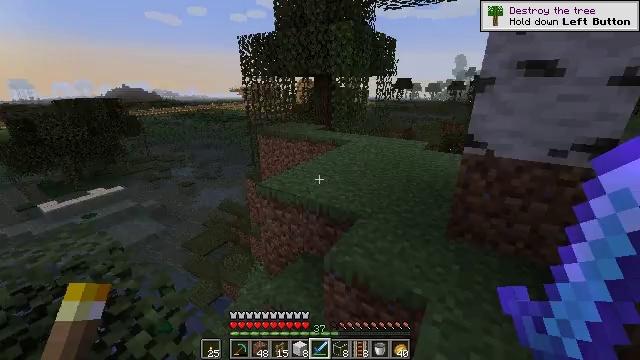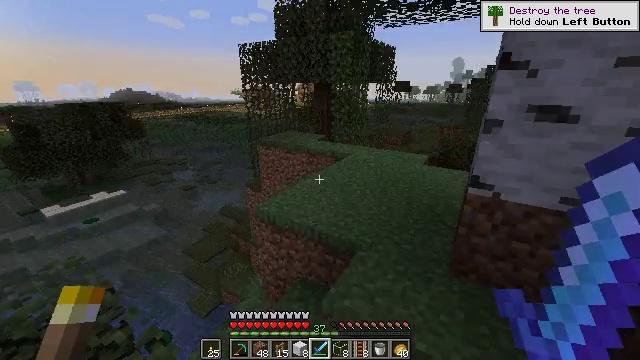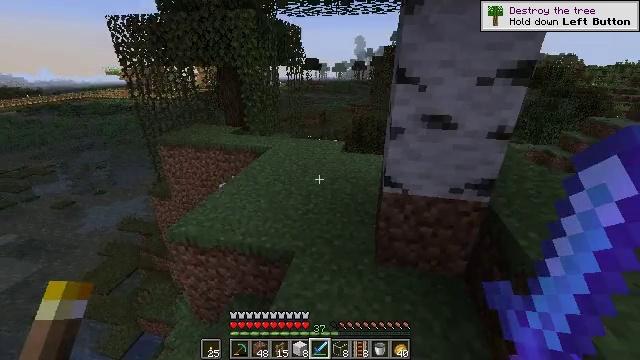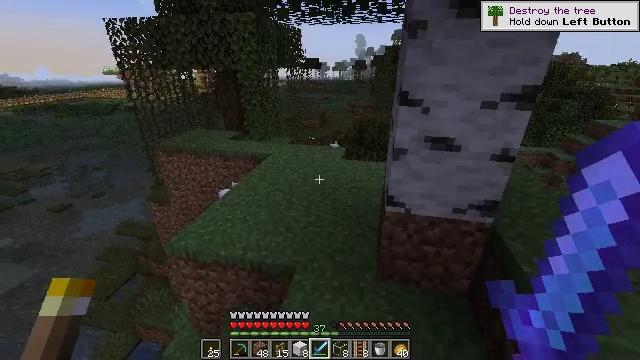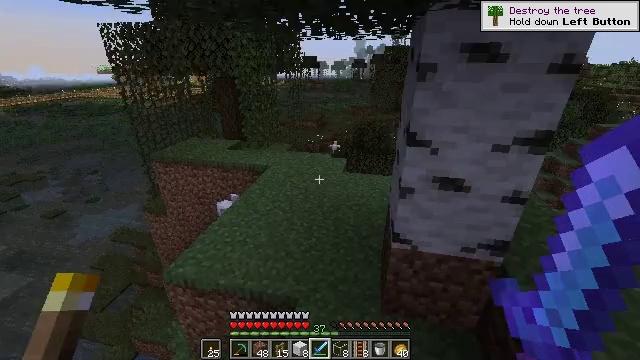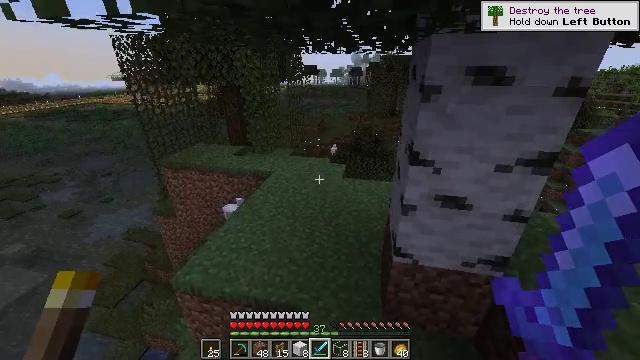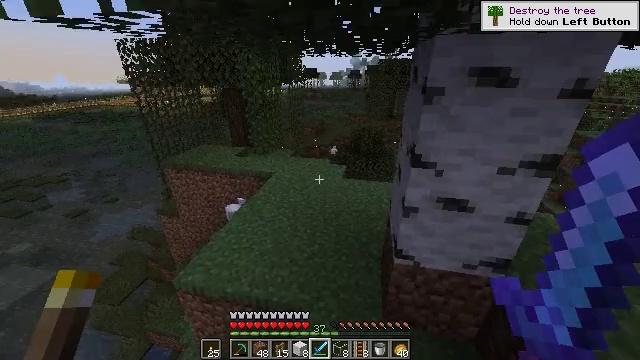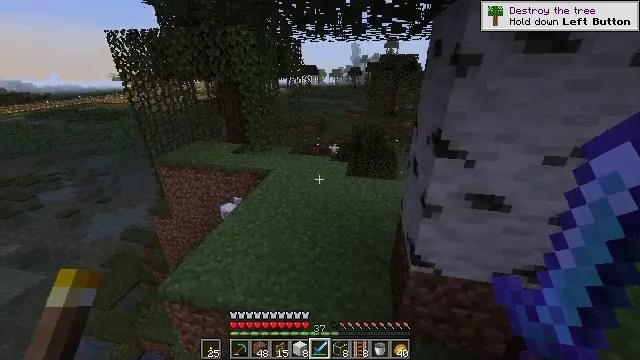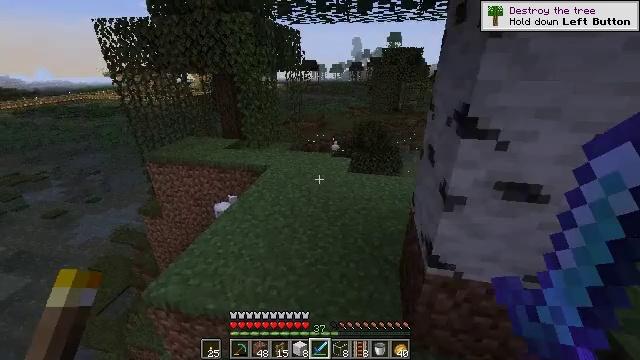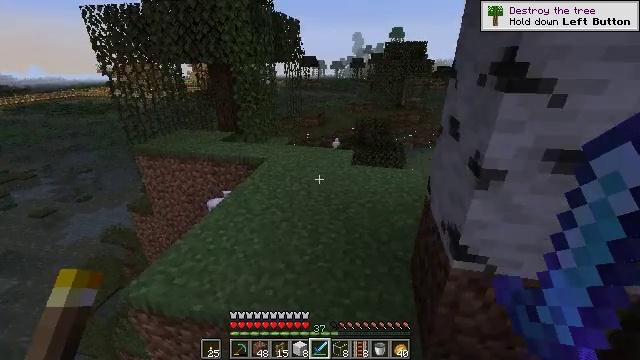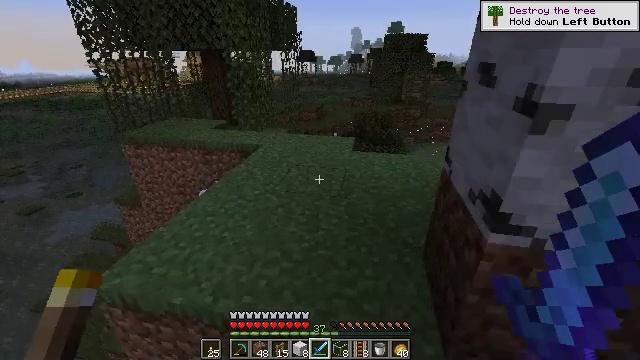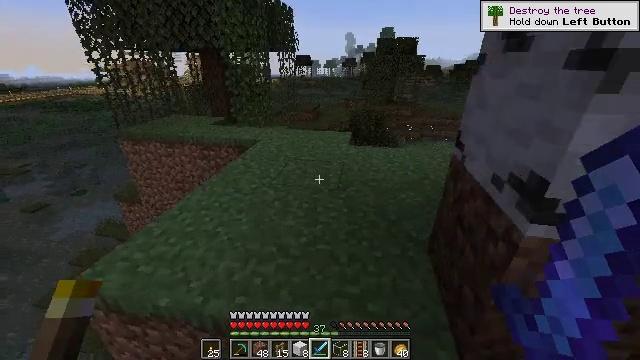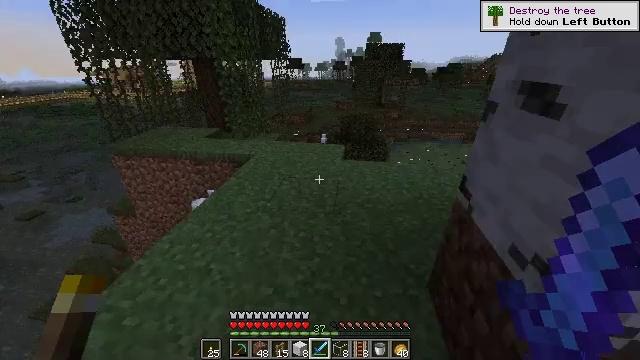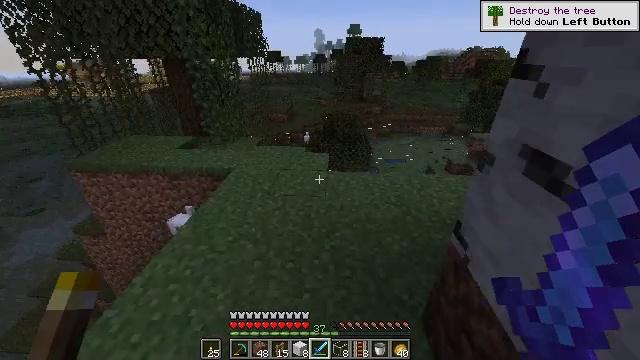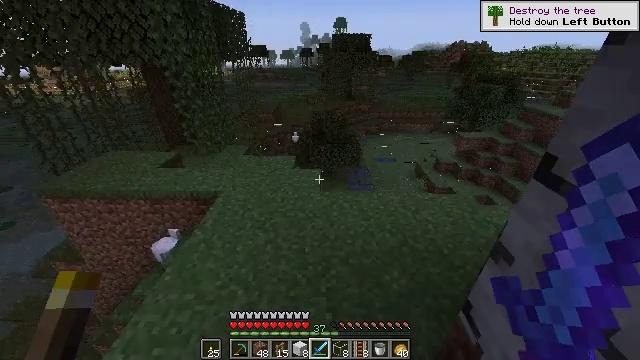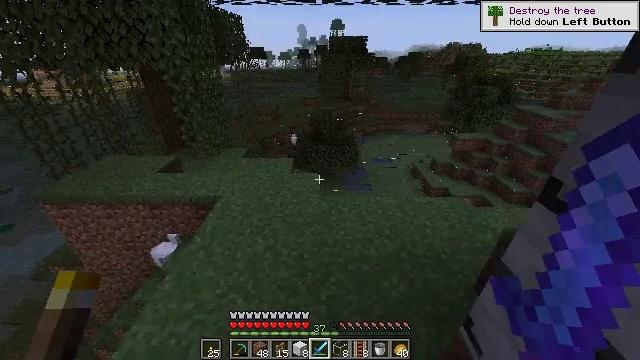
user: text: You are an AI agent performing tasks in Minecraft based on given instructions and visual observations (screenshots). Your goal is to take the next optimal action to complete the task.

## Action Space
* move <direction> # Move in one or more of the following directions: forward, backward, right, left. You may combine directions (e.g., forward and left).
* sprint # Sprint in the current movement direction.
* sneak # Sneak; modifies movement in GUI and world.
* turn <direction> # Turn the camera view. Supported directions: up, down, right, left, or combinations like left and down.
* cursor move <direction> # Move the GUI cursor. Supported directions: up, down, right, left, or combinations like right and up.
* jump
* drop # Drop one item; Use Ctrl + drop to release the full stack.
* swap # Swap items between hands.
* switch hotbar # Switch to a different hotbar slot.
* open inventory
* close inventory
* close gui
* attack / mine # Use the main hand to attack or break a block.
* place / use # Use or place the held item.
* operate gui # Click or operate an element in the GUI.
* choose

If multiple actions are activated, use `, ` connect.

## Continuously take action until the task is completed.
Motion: motion action
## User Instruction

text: Left-click to destroy the oak fence.
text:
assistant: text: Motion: move forward, sprint, jump
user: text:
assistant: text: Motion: move forward, sprint, turn right and down, jump
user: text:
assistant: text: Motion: move forward, sprint, jump
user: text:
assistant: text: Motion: move forward, sprint, jump
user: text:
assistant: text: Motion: move forward, jump
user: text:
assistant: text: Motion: move forward, jump
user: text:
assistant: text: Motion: move forward, jump
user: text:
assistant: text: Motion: move forward, jump
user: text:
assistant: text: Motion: move forward, jump
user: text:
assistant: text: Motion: move forward, jump
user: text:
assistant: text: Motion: move forward, sprint, jump
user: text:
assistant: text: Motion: move forward, sprint, turn right, jump
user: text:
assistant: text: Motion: move forward, sprint, turn right and down, jump
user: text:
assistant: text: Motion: move forward, turn right and down, jump
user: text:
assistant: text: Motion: move forward, jump
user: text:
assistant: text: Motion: move forward, jump
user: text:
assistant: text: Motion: move forward, jump
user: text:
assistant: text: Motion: move forward, jump
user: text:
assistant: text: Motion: move forward, jump
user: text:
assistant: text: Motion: move forward, turn right, jump
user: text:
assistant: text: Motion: move forward, turn right, jump
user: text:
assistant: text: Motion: move forward, sprint, turn right, jump
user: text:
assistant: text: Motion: move forward, sprint, turn right and down, jump
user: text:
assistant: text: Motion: move forward, sprint, turn right, jump
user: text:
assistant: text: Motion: move forward, jump
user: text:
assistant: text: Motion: move forward, jump
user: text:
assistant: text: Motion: move forward, jump
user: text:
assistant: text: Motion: move forward
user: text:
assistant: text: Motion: turn left and down
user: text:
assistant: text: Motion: turn left